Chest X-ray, PA view. Patient: 59 years old, sex F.
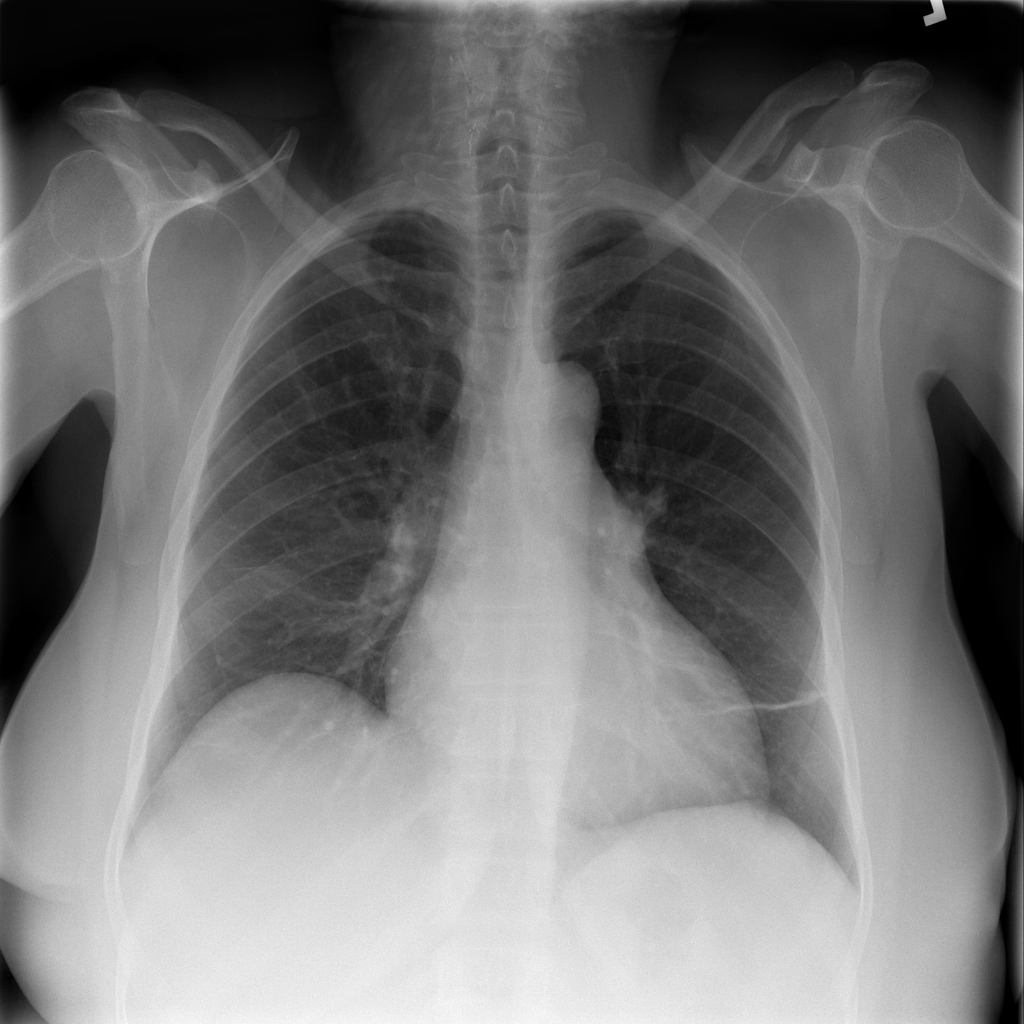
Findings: Atelectasis, Cardiomegaly